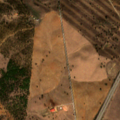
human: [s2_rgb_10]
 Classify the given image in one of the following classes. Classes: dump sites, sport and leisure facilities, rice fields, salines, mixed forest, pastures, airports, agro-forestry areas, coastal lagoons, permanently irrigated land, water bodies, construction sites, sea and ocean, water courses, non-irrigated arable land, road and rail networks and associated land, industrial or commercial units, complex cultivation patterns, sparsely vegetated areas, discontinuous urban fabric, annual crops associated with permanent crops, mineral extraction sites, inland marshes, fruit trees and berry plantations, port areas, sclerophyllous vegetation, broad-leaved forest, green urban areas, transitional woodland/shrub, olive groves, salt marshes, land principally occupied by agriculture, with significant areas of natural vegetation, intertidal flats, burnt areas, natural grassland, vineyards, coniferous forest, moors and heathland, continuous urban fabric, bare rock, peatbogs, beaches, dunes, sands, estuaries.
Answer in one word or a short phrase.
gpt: non-irrigated arable land, agro-forestry areas, transitional woodland/shrub